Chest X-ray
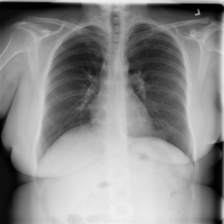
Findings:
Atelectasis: negative
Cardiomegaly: negative
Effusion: negative
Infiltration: positive
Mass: negative
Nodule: negative
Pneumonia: negative
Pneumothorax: negative
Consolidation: negative
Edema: negative
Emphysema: negative
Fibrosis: negative
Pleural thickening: negative
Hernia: negative